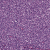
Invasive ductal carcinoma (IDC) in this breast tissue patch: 1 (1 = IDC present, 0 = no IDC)